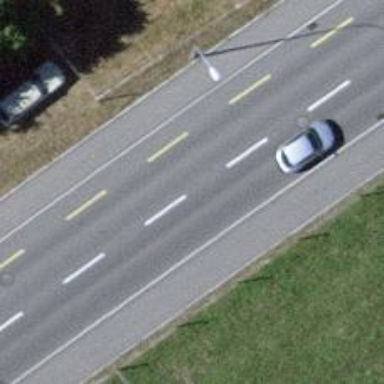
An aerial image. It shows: Primary highway with separate sidewalks on both sides.